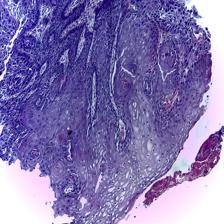
Diagnosis: OSCC